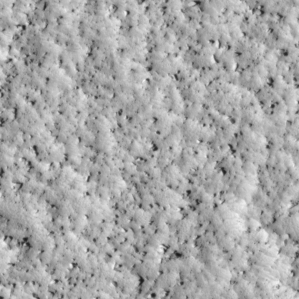
Label: non_frost